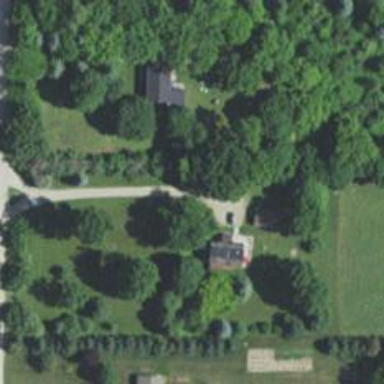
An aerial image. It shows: Driveway.